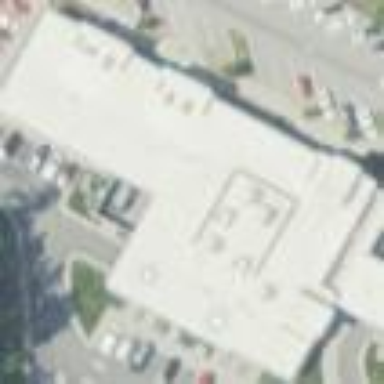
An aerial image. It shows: Building.